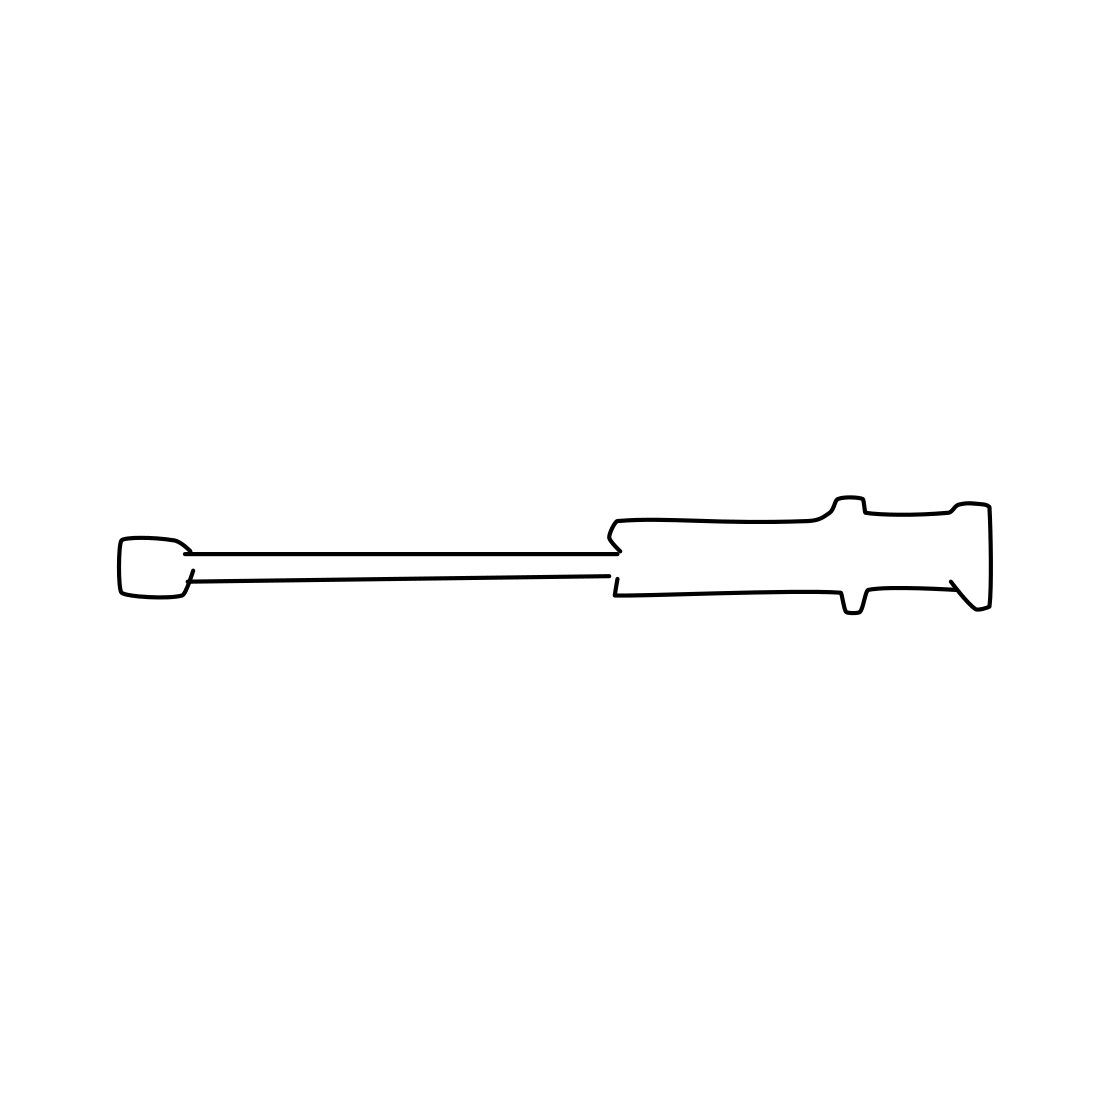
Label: screwdriver